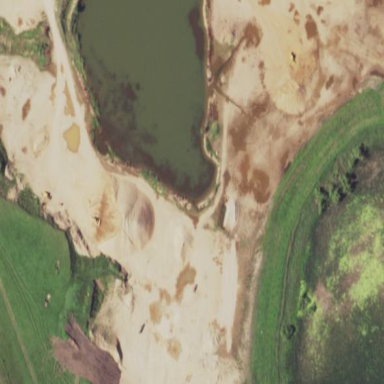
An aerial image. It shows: Quarry used for extracting aggregate resources.